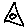
Label: triangle